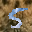
Label: 5